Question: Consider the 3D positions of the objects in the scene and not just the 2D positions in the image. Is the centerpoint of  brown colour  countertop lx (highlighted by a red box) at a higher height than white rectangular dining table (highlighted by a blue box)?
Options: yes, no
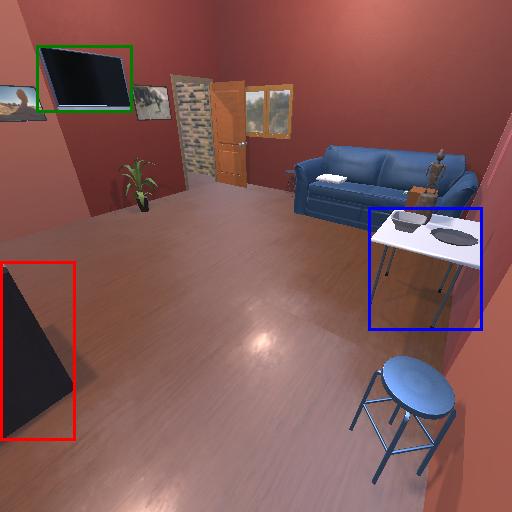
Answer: yes